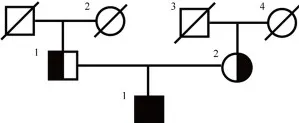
Pedigrees of the proband and the genetic characteristics of the pedigree. (A) Pedigrees of the proband (arrow indicates proband).
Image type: medical_photograph (other_medical_photograph)